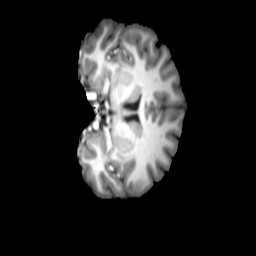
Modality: T1w
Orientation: coronal